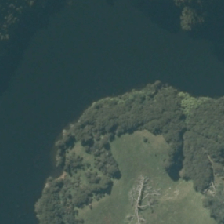
Land cover: manuka_kanuka